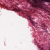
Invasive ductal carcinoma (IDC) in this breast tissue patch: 0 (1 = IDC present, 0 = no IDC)